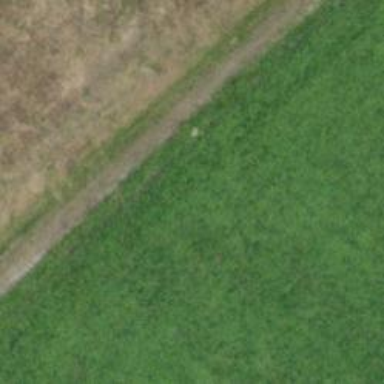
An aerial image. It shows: Unpaved track road with grade3 tracktype.